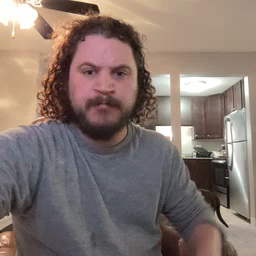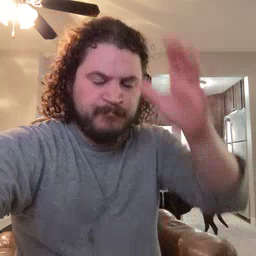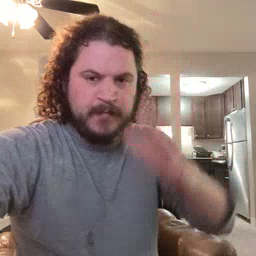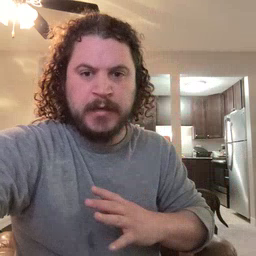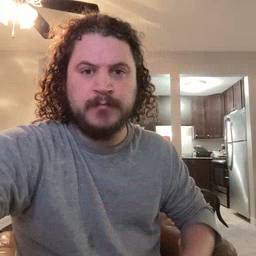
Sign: man